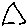
Label: triangle